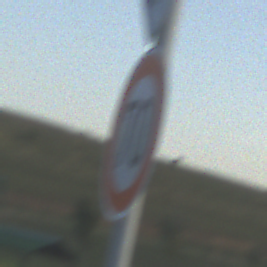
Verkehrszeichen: Geschwindigkeit70
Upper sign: EndeVorfahrtsstrasse
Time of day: SunriseSunset
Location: Outdoor (RoadRail)
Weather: PartlyCloudy
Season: NotSpecified
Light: Natural